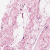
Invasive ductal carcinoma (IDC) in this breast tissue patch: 0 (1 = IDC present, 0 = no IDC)